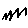
Label: zigzag